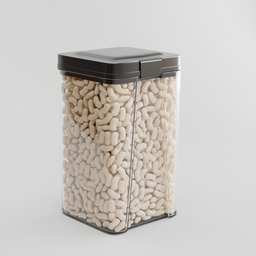
Label: tools